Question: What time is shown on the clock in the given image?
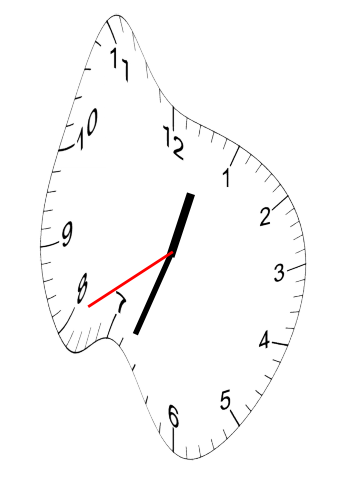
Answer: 12:33:40